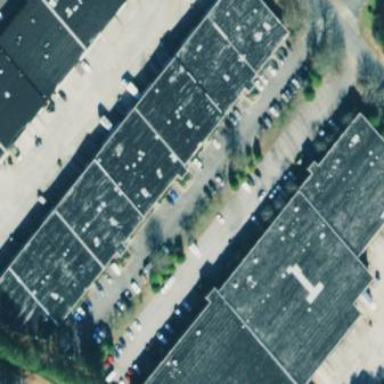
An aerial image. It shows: Warehouse building.